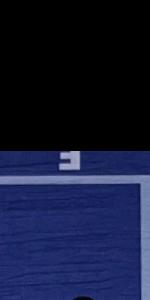
Label: Empty